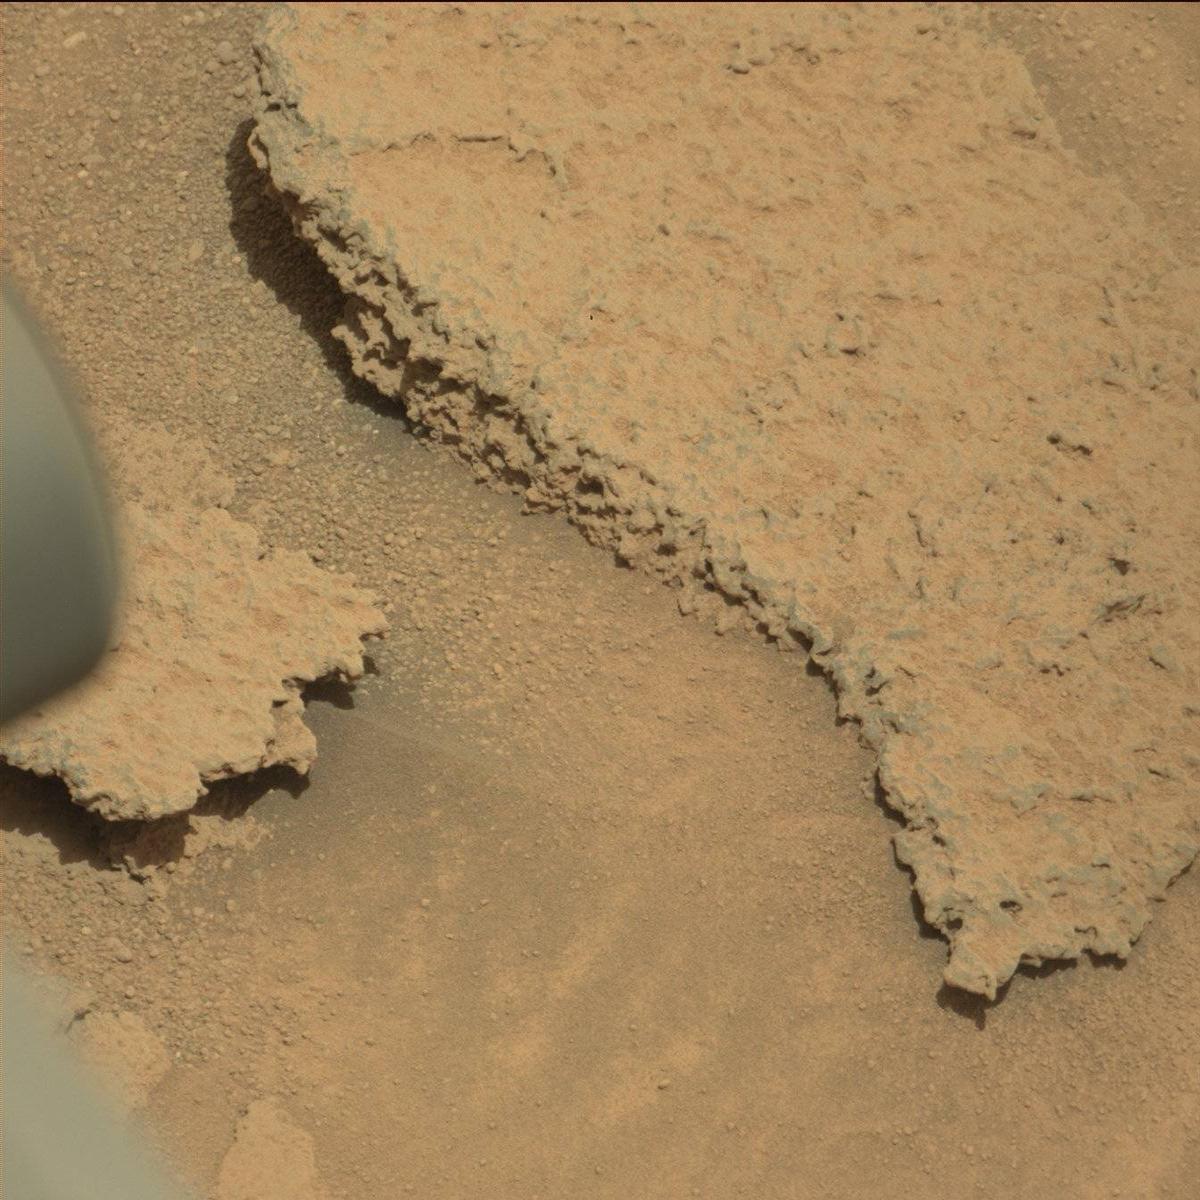
Terrain classes present: Bedrock, Rover, Sand / Soil